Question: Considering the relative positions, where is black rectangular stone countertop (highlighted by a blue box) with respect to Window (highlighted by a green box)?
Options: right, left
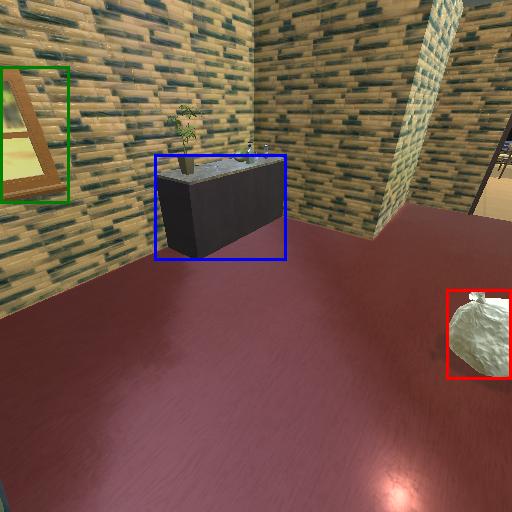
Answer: right